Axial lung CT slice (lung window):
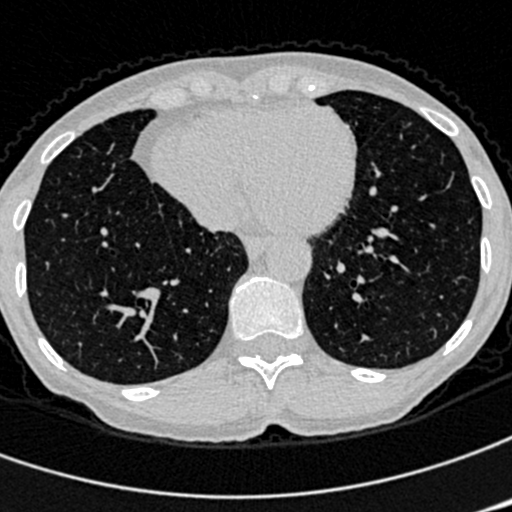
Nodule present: no